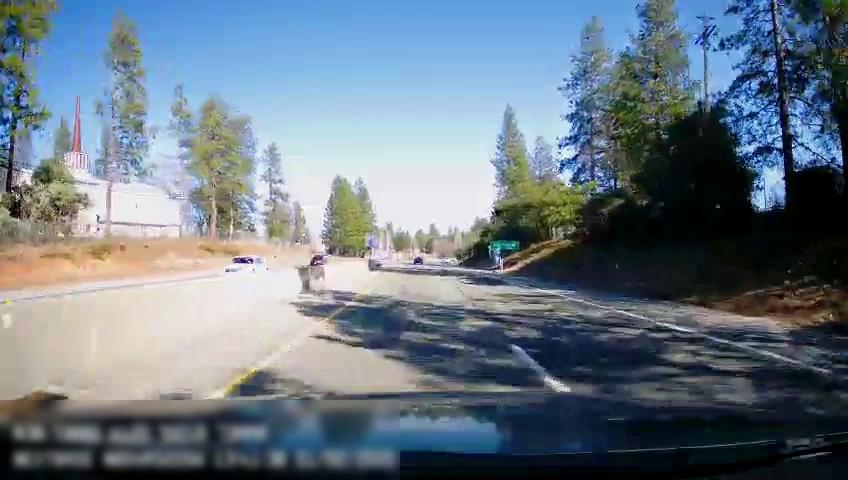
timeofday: Day
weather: Sunny
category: Drivable Space
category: Drivable Space
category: Vehicles | Car
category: Vehicles | Car
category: Vehicles | Car
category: Lanes | Current Lane
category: Lanes | Alternate Lane
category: Lanes | Current Lane
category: Traffic | Signs